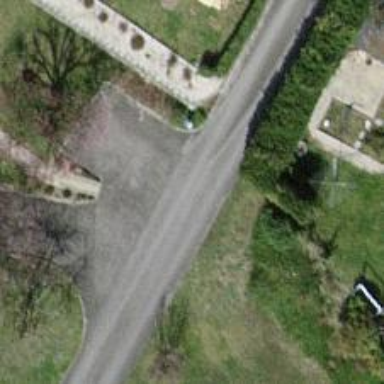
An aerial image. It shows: Asphalt road designated as living street.